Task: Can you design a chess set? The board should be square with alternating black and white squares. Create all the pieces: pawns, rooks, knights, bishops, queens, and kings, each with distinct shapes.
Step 4450:
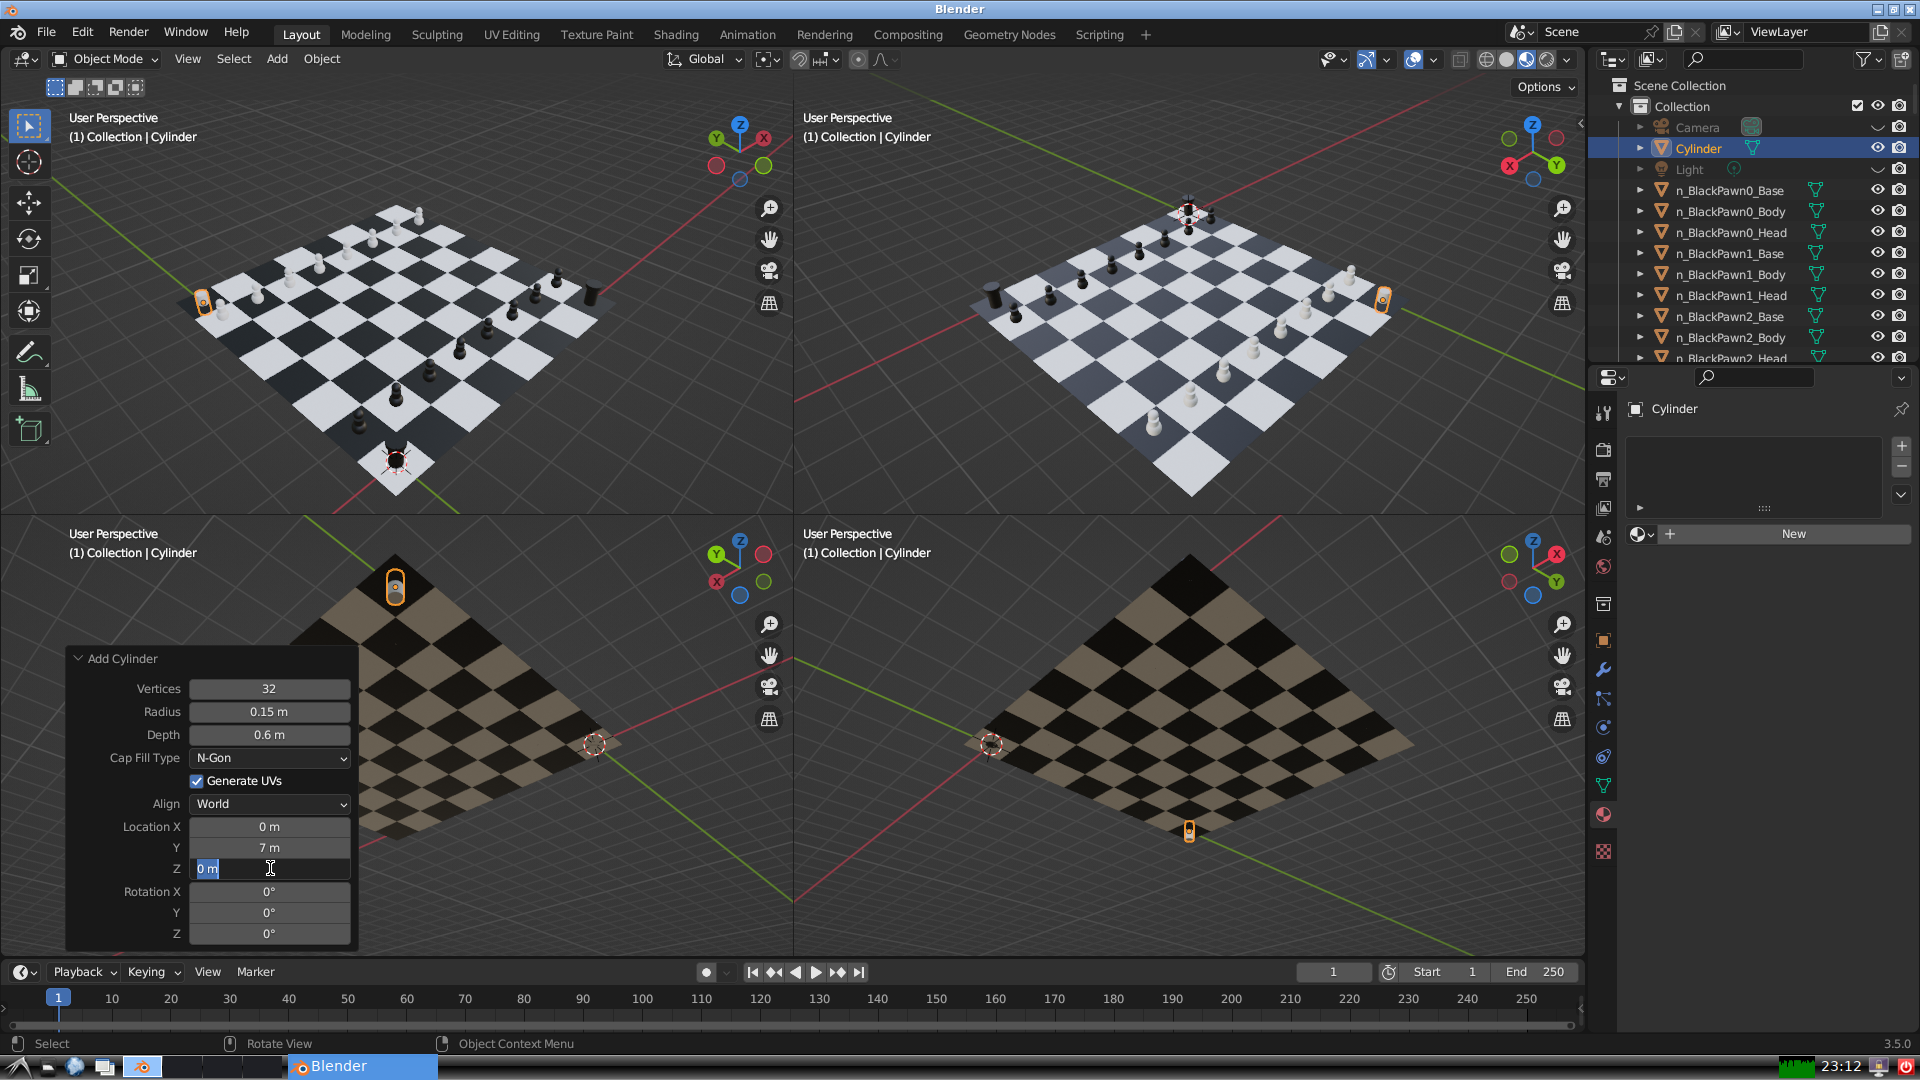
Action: input_text: 0.3